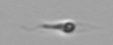
Label: flagellate_morphotype3